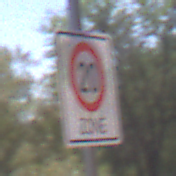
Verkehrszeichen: BeginnZone20
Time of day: Midday
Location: Outdoor (RoadRail)
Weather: Clear
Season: NotSpecified
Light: Natural